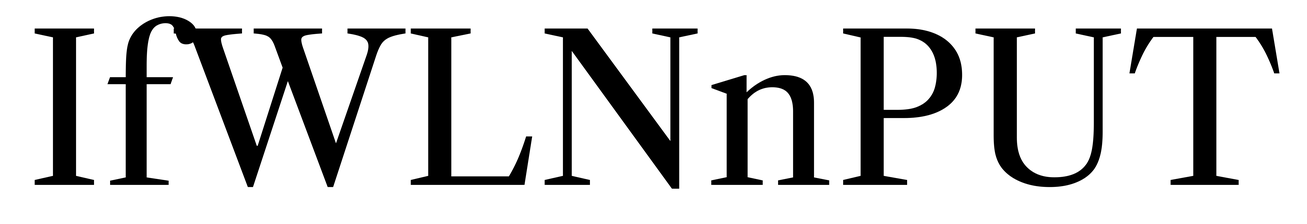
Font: LibreCaslonText_Regular